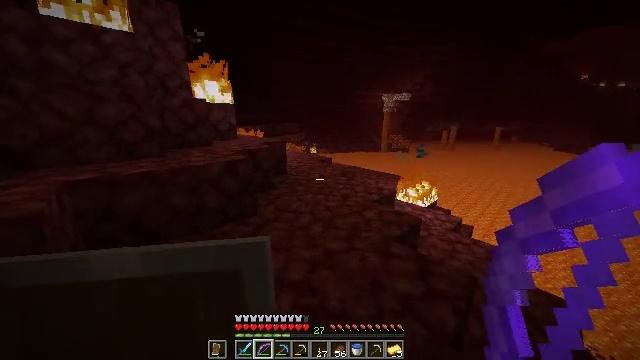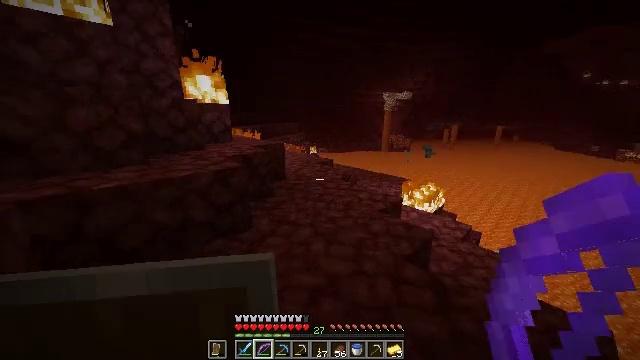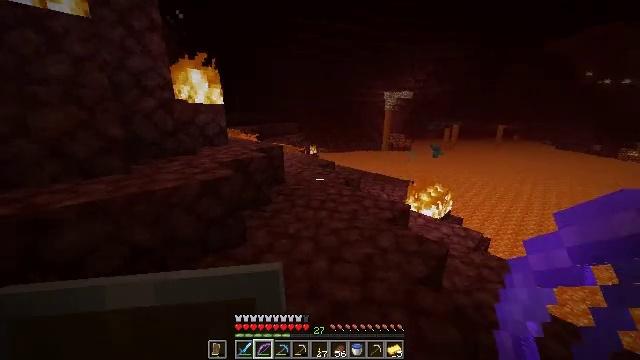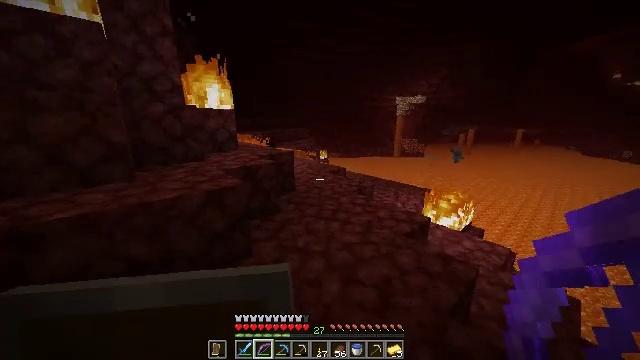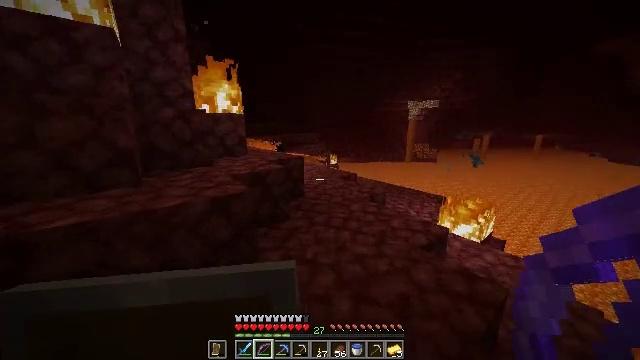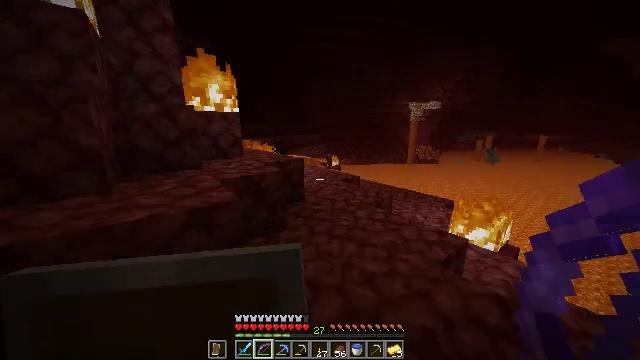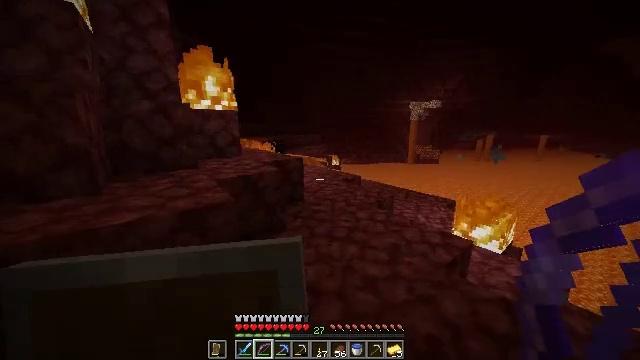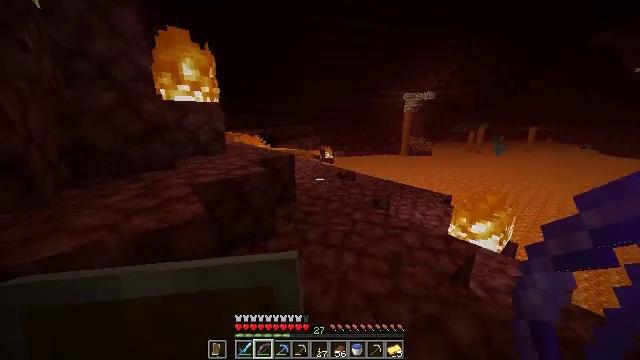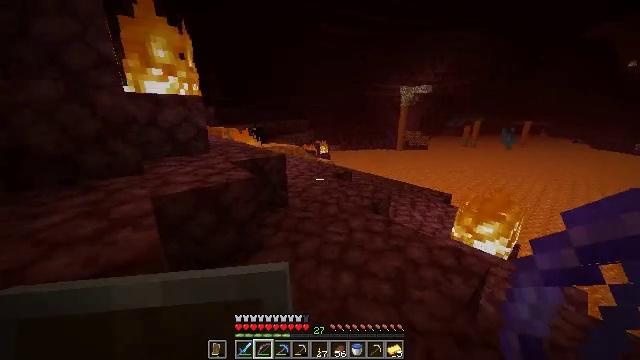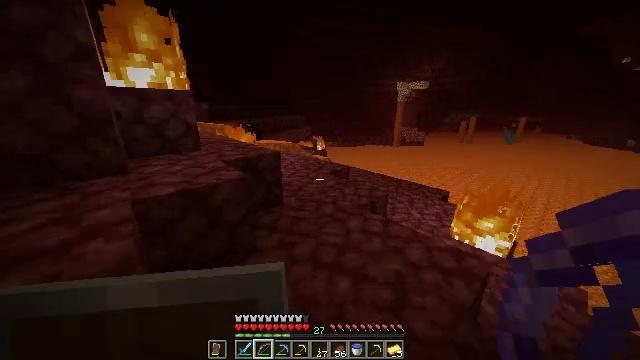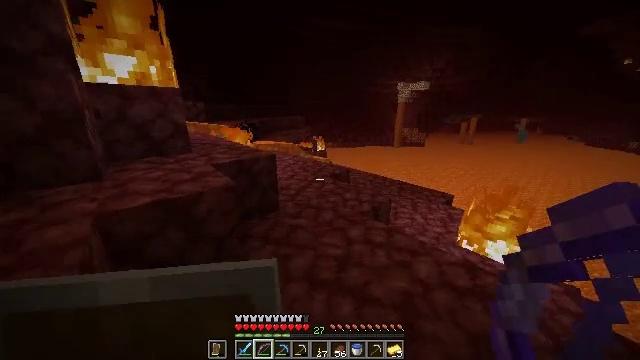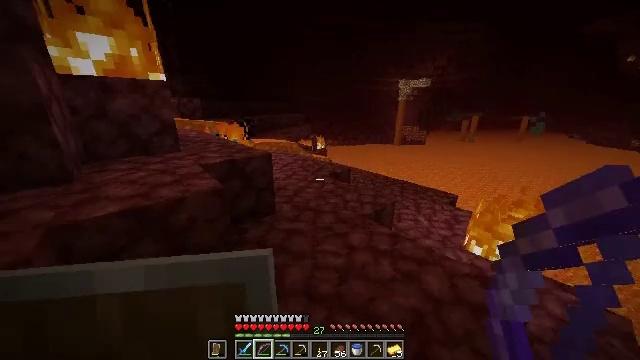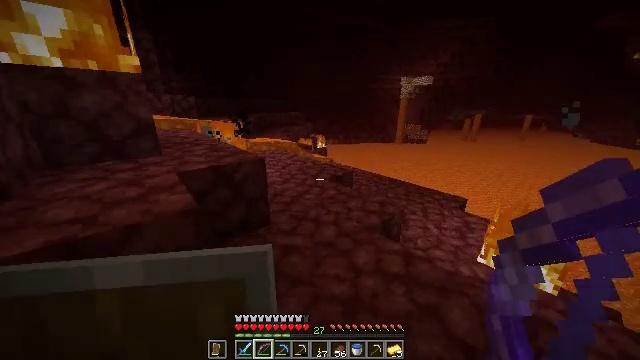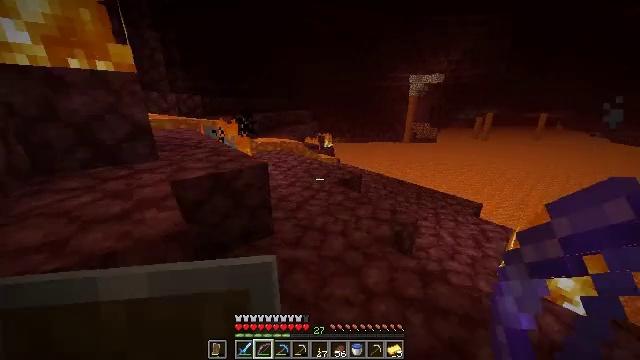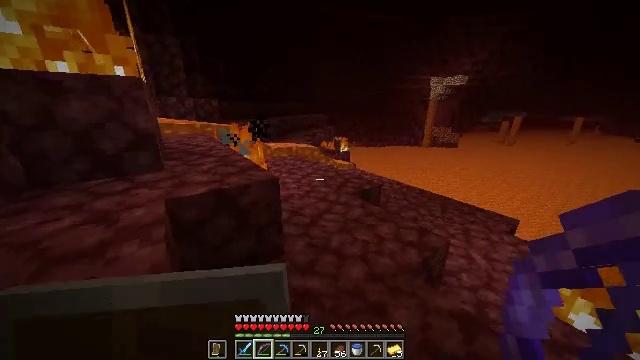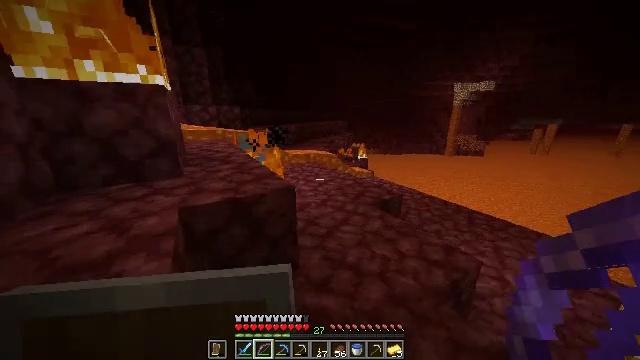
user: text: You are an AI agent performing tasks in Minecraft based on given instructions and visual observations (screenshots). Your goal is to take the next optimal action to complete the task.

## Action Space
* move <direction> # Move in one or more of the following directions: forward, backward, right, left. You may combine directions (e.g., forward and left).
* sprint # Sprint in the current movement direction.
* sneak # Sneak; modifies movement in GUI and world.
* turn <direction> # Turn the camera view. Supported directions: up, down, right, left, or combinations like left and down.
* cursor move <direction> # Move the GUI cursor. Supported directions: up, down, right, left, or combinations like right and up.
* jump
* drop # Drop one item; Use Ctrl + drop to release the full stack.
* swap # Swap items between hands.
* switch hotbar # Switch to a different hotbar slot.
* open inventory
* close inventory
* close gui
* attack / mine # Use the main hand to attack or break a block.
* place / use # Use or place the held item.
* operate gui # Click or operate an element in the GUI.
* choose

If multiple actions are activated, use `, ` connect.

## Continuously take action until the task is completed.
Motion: motion action
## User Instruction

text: Remove the fire source.
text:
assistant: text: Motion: move forward
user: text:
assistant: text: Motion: move forward
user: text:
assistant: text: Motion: move forward, turn left and up
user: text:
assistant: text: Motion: move forward, turn left and up
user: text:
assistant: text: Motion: move forward
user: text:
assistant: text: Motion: move forward
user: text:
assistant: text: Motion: move forward, turn right and down
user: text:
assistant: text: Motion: move forward, turn right and down
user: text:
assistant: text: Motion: move forward, turn down
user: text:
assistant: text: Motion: move forward
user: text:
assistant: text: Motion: move forward
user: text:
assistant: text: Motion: move forward
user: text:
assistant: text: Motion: move forward, turn left
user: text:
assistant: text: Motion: move forward, turn left
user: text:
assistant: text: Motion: move forward, turn left and up
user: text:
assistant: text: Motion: move forward
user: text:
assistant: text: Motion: move forward
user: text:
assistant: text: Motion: move forward
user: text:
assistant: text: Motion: move forward
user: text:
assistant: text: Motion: move forward and move right
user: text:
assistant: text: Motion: move forward and move right
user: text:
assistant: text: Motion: move forward and move right, turn left
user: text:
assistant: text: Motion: move forward, turn left
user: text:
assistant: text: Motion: move forward and move right
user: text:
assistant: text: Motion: move forward and move right, turn left and down
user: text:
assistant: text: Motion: move forward, turn left and down
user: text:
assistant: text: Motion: move forward, turn left and down
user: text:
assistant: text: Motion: move forward, turn left and down
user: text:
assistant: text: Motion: turn left
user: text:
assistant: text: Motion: attack / mine